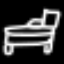
Label: bed